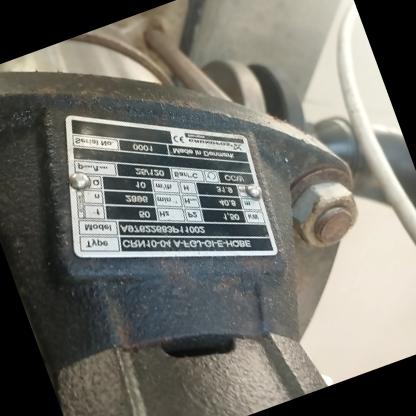
Klasa: tabliczka-znamionowa